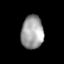
Tissue: lung
Cell type: Epithelial cells
Senescence score: 0.2127
Nuclear area (px): 733
Mean DAPI intensity: 158.839